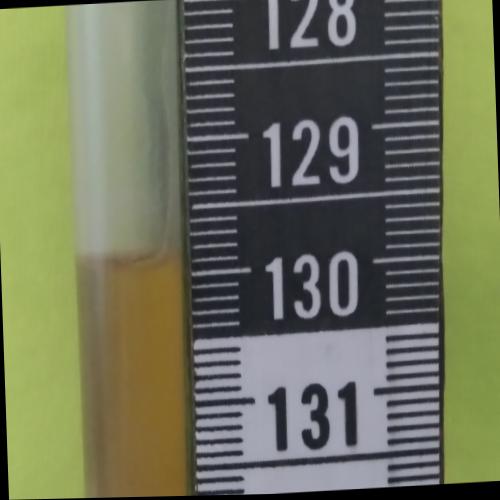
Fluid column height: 129.9 cm